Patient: sex M, age 60
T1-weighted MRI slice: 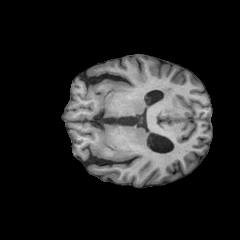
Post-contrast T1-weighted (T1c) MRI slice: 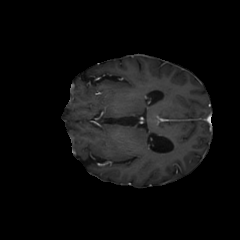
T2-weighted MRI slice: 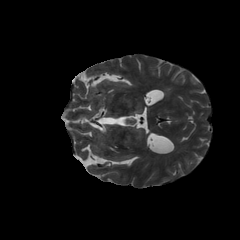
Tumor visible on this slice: no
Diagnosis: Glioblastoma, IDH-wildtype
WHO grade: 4